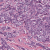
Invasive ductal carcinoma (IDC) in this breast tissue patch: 1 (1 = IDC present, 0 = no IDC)